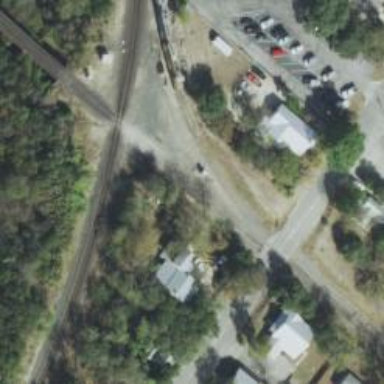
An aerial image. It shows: Railway siding with rails.